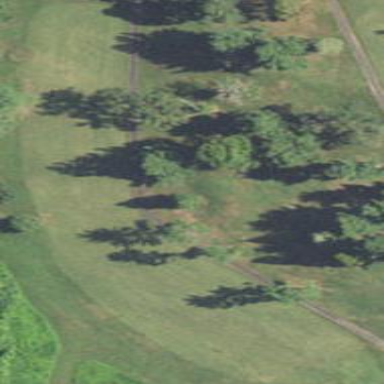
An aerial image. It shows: Golf fairway surrounded by grass.